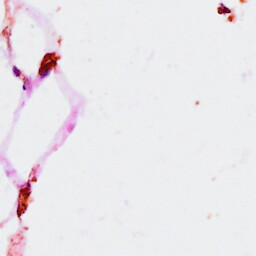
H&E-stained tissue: Breast